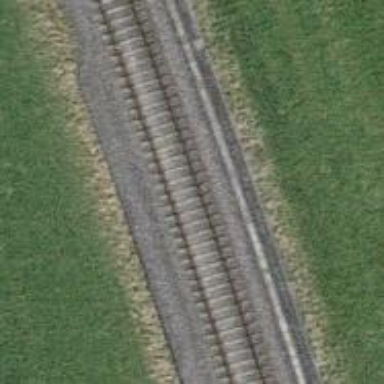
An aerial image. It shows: Single-track electrified railway with contact line.